Question: I am trying to crawl Product Hunt using Selenium
More specifically I am trying to get the source link for all the icons of the products.
HTML:

My code for crawling is the following:
'''
driver = webdriver.Chrome("<Your driver's path>")
driver.get("https://www.producthunt.com/topics/seo-tools?order=most-upvoted")
time.sleep(4)
icons = driver.find_elements_by_css_selector("div.styles_thumbnail__d2DAK.styles_thumbnail__XBHZ_ img")
print(len(icons))
print(icons)
driver.close()
'''
The problem is that selenium only gets the 3 first pictures and not all the products available.
I have tried increasing the sleep time as well as implemented the driver.wait way along with 'EC.presence_of_all_elements_located' to be sure that all icons are loaded properly.
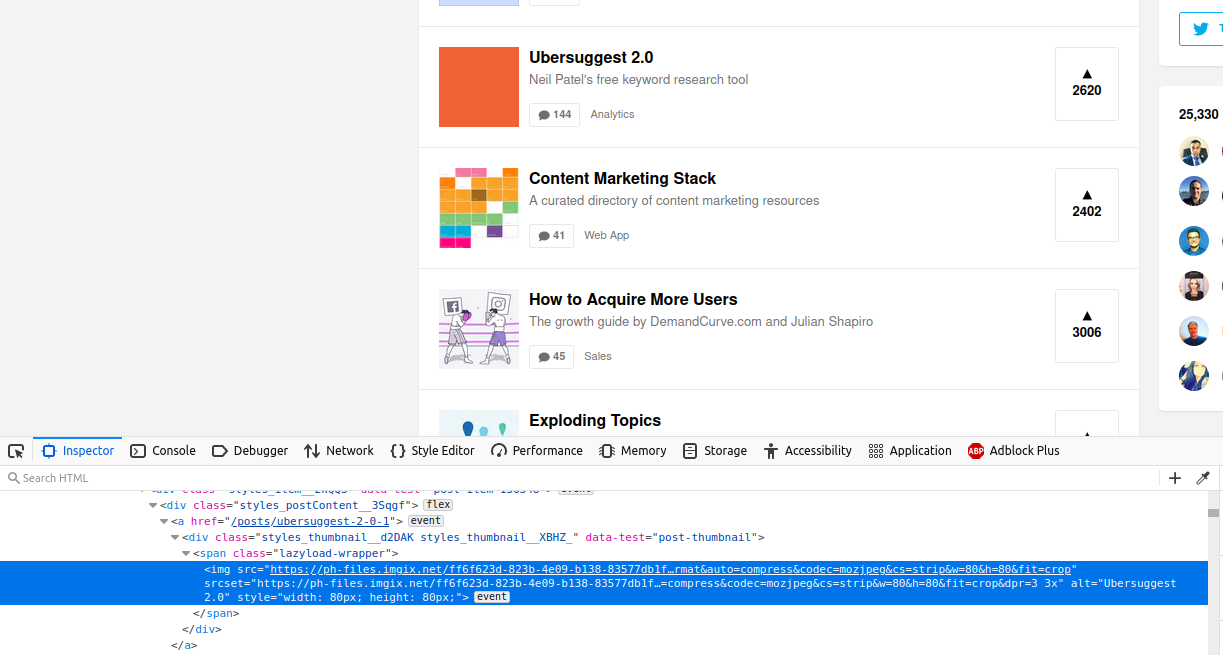
Answer: Since the other icons show when you scroll at the bottom of the page, you can do like this
'''
from selenium.webdriver.common.by import By
from selenium.webdriver.support.ui import WebDriverWait
from selenium.webdriver.support import expected_conditions as EC
from selenium import webdriver
driver = webdriver.Chrome()
driver.get("https://www.producthunt.com/topics/seo-tools?order=most-upvoted")
expected_number_of_icons = 20
icons = []
while True:
driver.execute_script("window.scrollTo(0, document.body.scrollHeight)")
icons = WebDriverWait(driver, 10).until(EC.presence_of_all_elements_located((By.XPATH, "//div[contains(@data-test, 'post-item')]//div[@class='styles_thumbnail__d2DAK styles_thumbnail__XBHZ_']//img | //div[contains(@class, 'styles_link')]//span[@class='lazyload-wrapper']/img")))
icons = list(set(icons))
if len(icons) > expected_number_of_icons:
break
icons = icons[:expected_number_of_icons]
driver.close()
'''
where you choose to stop when you reach the number of icons that you want. Obviously, for example if you reach 210 icons and you want only 200 icons you can discard the last 10 elements of the list